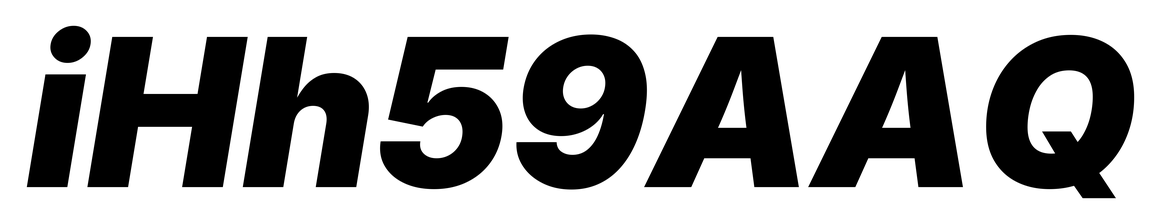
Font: Inter-Italic_Black_Italic